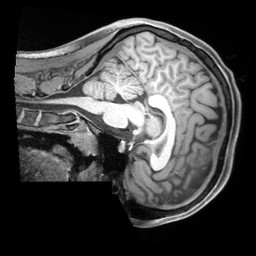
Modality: T1w
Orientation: sagittal
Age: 21
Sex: female
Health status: ill
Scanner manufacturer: siemens
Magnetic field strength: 3 T
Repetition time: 2.2 s
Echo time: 0.00218 s